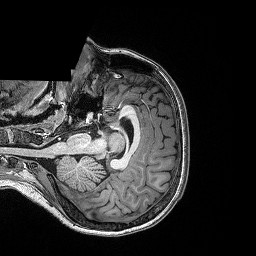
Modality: T1w
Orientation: axial